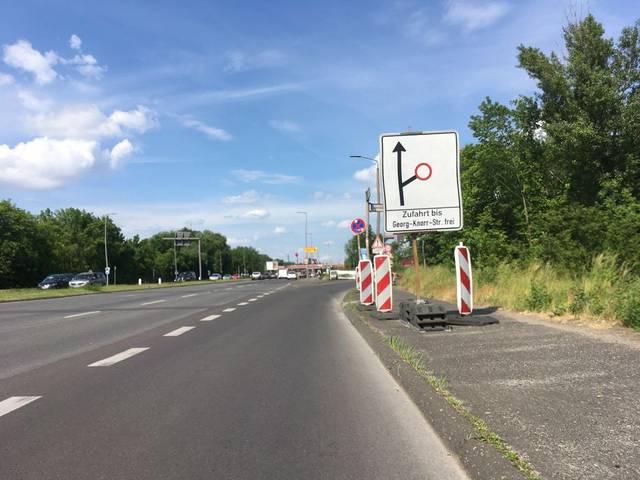
Region: Germany
Coordinates: 52.541, 13.54